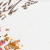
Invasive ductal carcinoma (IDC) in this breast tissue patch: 0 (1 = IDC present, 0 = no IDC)